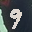
Label: 9